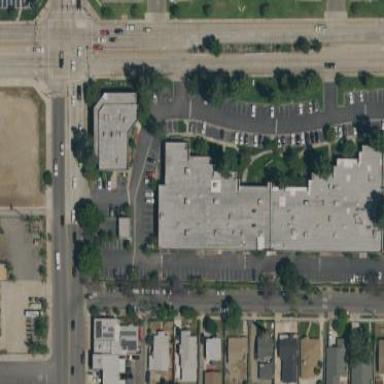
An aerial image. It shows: Commercial building.